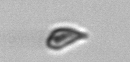
Label: Cryptophyta